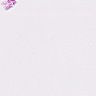
Metastatic tissue present: no